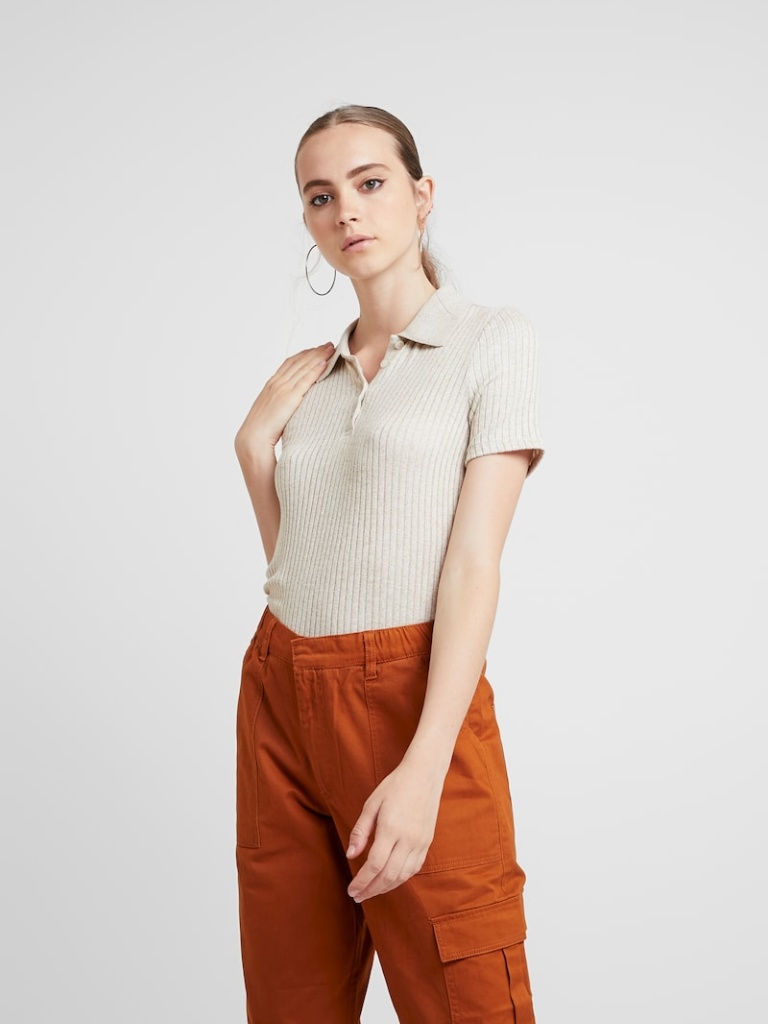
knit fitted short sleeve waist length Fully Tucked in polo shirt